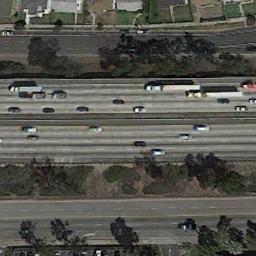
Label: freeway